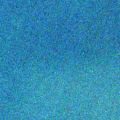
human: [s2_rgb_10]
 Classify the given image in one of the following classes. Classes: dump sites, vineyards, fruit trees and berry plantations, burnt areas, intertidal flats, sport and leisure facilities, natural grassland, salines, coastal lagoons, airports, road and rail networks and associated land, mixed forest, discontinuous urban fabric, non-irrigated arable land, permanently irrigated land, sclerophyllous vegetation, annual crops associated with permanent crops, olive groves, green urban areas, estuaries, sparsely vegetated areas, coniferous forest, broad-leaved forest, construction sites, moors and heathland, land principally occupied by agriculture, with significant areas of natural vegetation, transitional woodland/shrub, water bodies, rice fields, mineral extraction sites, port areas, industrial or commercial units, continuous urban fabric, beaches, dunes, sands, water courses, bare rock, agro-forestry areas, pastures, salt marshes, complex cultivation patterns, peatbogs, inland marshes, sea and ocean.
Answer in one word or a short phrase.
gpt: sea and ocean